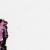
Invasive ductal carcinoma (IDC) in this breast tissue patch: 0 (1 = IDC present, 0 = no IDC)